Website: lowes
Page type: billing-address
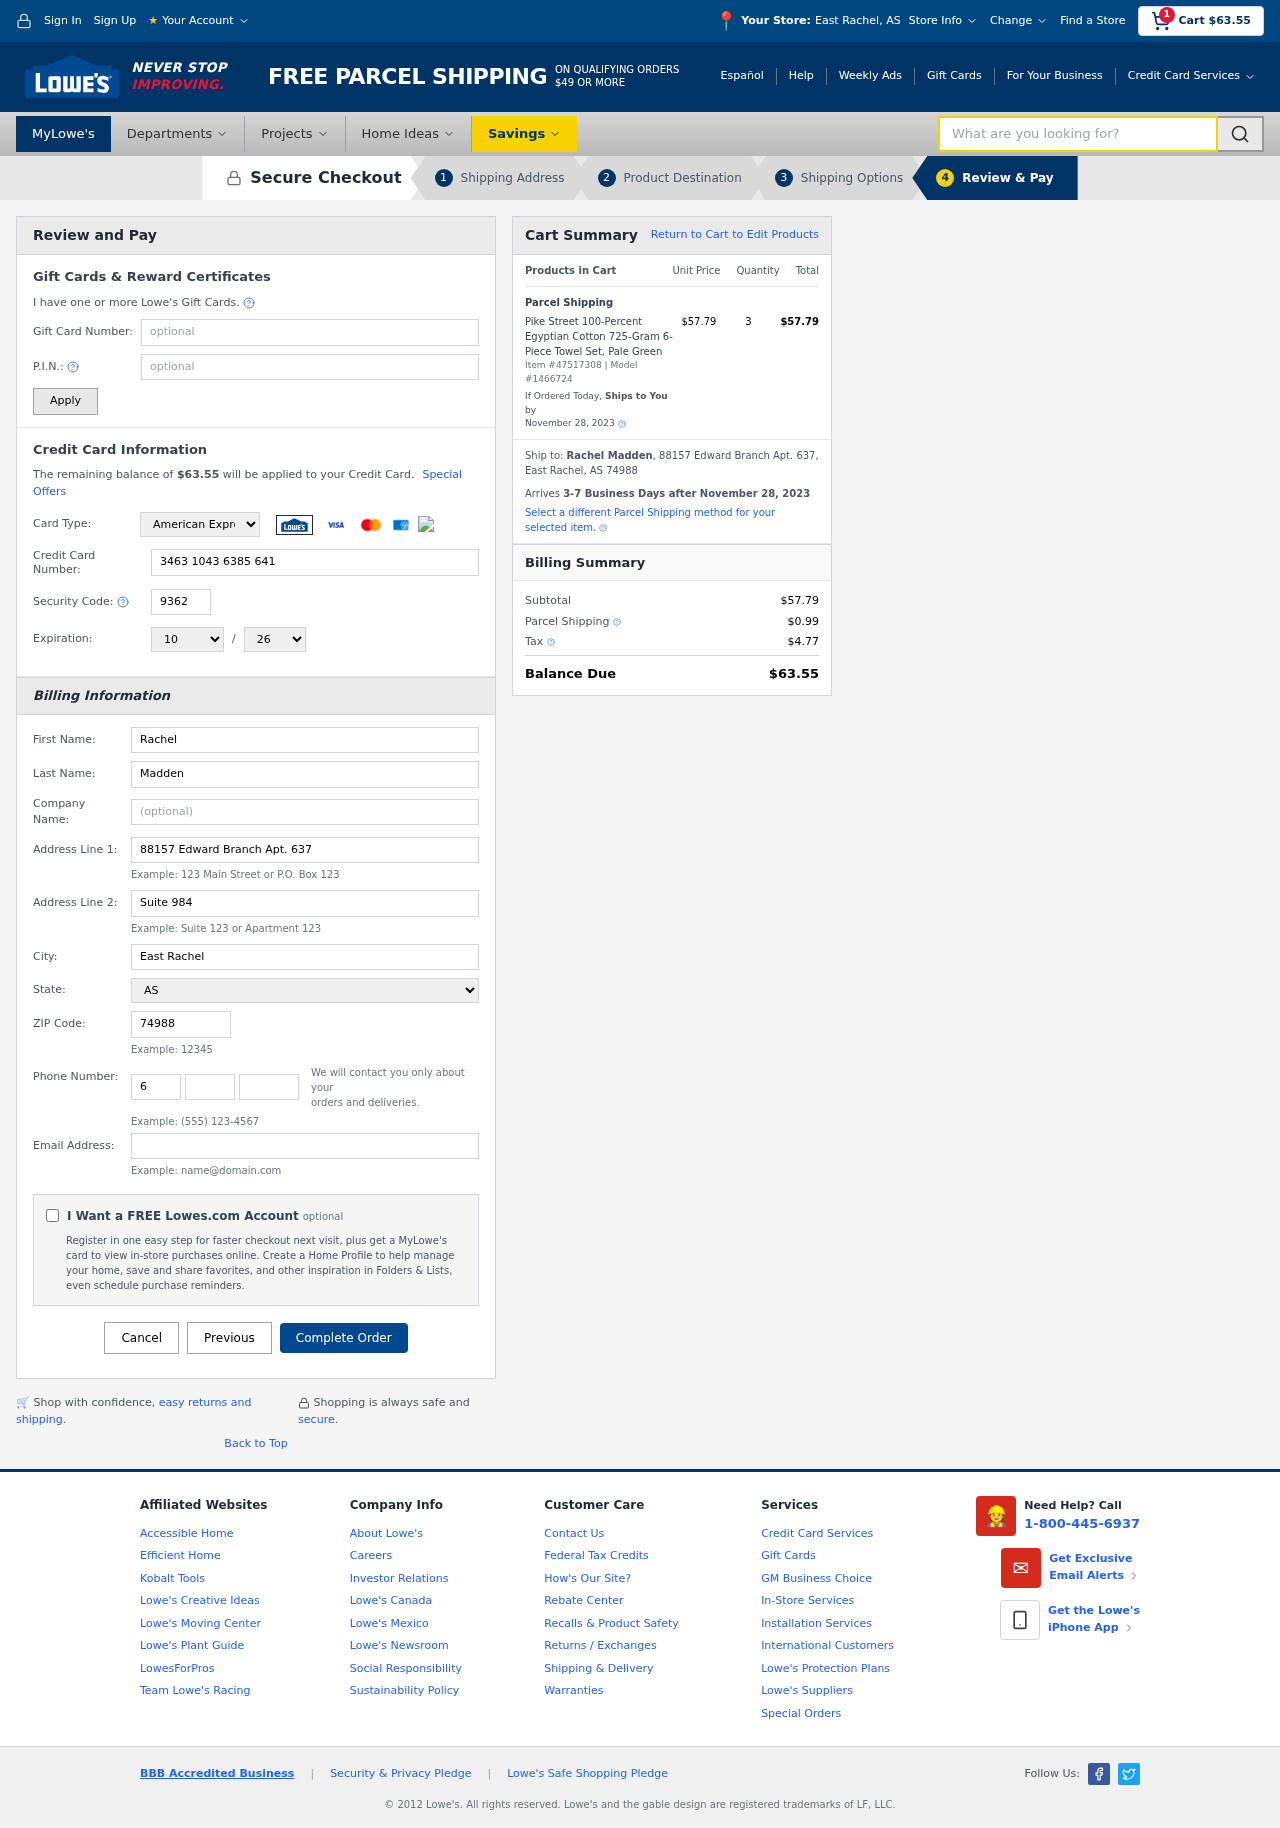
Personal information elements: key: PII_CARD_CVV
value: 9362
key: PII_CARD_EXPIRY_MONTH
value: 10
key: PII_CARD_EXPIRY_YEAR
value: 26
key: PII_CARD_NUMBER
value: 3463 1043 6385 641
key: PII_CARD_TYPE
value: American Express
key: PII_CITY
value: East Rachel
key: PII_CITY_STATE
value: East Rachel, AS
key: PII_EMAIL
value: rachel_madden@gmail.com
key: PII_FIRSTNAME
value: Rachel
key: PII_FULLNAME
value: Rachel Madden
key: PII_LASTNAME
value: Madden
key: PII_PHONE_AREA
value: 686
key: PII_PHONE_PREFIX
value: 841
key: PII_PHONE_SUFFIX
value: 6601
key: PII_POSTCODE
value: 74988
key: PII_STATE
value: AS
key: PII_STREET
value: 88157 Edward Branch Apt. 637
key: PII_STREET2
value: Suite 984
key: PII_CITY_STATE_ZIP
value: East Rachel, AS 74988
Product elements: key: PRODUCT1_NAME
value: Pike Street 100-Percent Egyptian Cotton 725-Gram 6-Piece Towel Set, Pale Green
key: PRODUCT1_PRICE
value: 57.79
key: PRODUCT1_QUANTITY
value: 3
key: PRODUCT_ITEM_NUMBER
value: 47517308
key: PRODUCT_MODEL_NUMBER
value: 1466724
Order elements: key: ORDER_SUBTOTAL
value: $63.55
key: ORDER_TOTAL
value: $63.55
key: ORDER_SHIPPING_DATE
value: November 28, 2023
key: ORDER_SUBTOTAL
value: $57.79
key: ORDER_DELIVERY_DATE
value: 3-7 Business Days after November 28, 2023
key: ORDER_SHIPPING_DATE2
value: November 28, 2023
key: ORDER_SUBTOTAL2
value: $57.79
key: ORDER_SHIPPING_COST
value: $0.99
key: ORDER_TAX
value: $4.77
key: ORDER_TOTAL2
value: $63.55
Search elements: key: HEADER_SEARCH
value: What are you looking for?